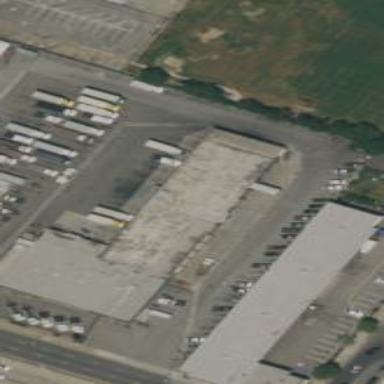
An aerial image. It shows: Commercial building.